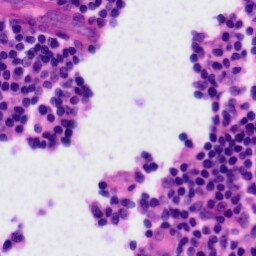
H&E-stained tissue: Tonsil